Field crop: maize
Growth stage: 2
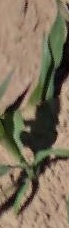
Species: maize